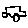
Label: car